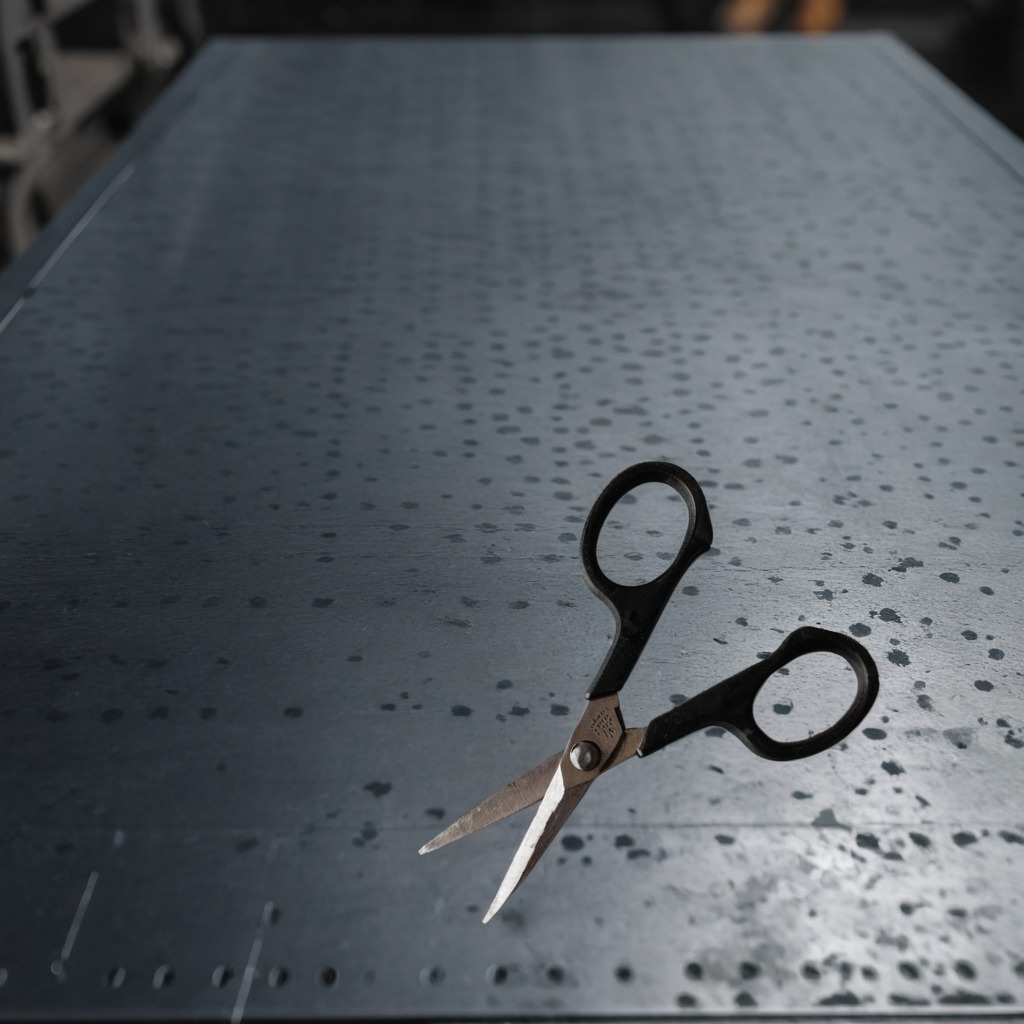
A scissor is lying on the cold steel table in a mining workshop.